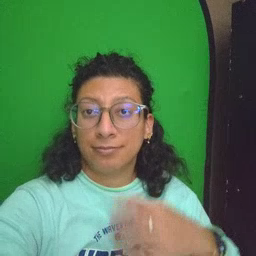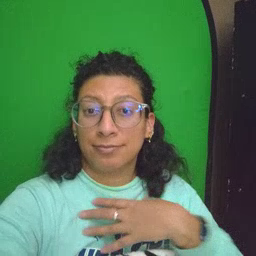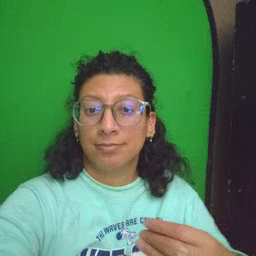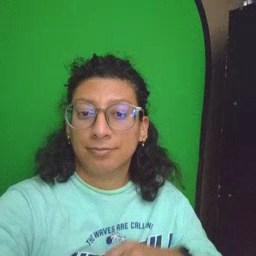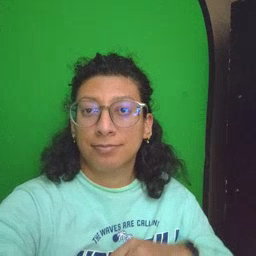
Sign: white